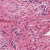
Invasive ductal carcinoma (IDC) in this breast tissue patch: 0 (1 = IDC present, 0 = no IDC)